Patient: sex F, age 56
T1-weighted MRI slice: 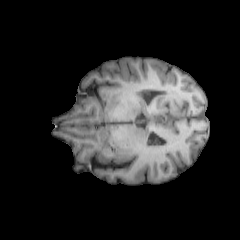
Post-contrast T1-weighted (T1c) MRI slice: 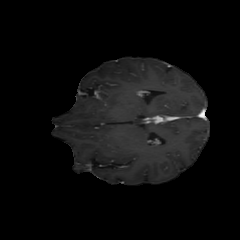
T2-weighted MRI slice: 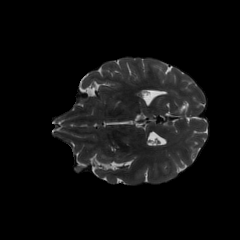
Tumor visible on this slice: no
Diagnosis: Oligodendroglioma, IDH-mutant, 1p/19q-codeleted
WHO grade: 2